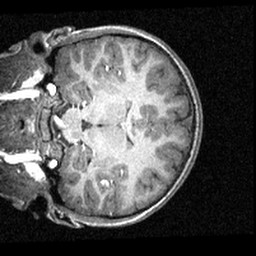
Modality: T1w
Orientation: coronal
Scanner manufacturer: siemens
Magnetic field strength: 3 T
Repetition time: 1.57 s
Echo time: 0.00304 s